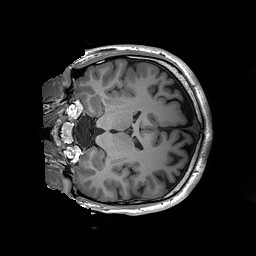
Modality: T1w
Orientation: coronal
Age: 26
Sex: male
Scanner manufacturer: siemens
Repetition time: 2.2 s
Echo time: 0.00244 s